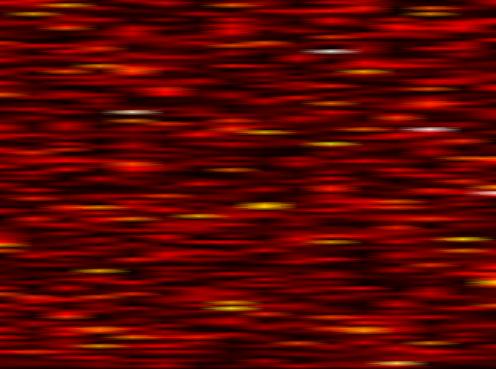
Label: OFDM